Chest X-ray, PA view. Patient: 39 years old, sex M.
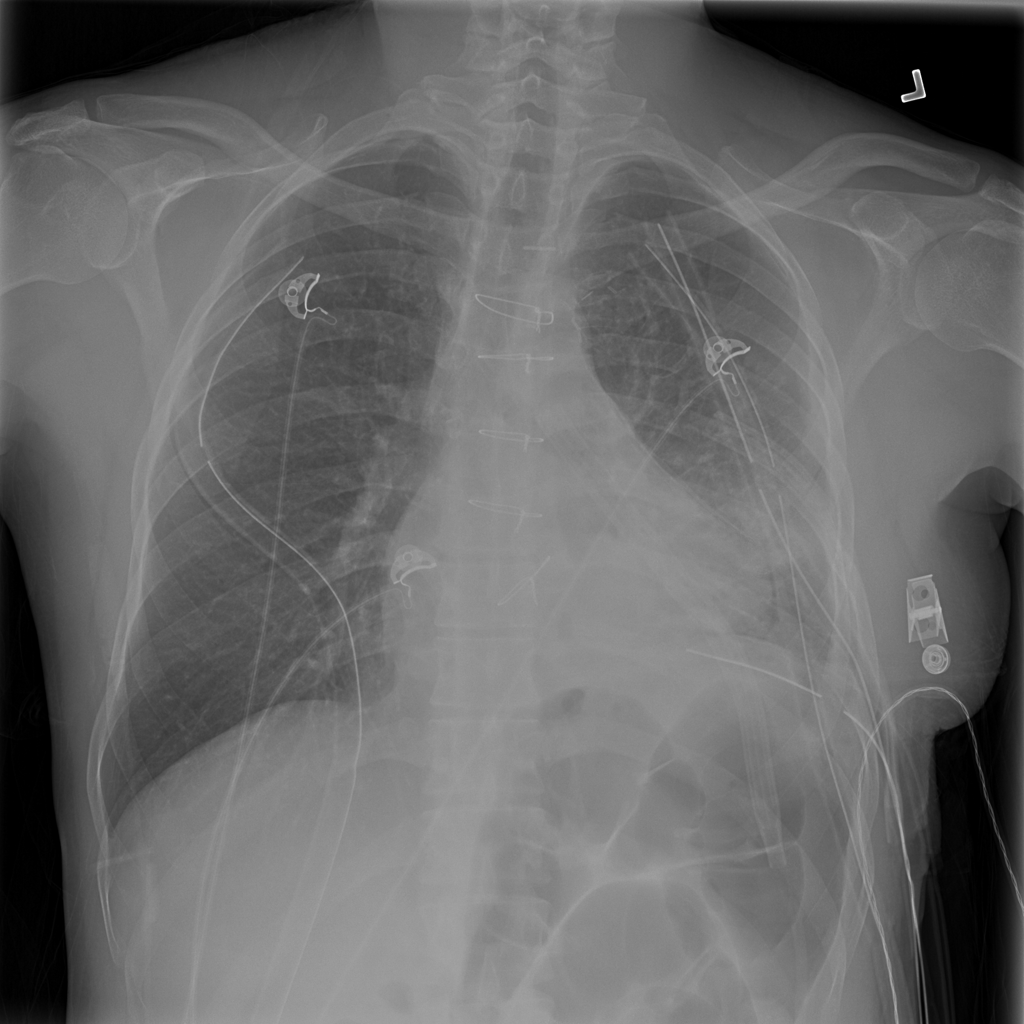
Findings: Infiltration